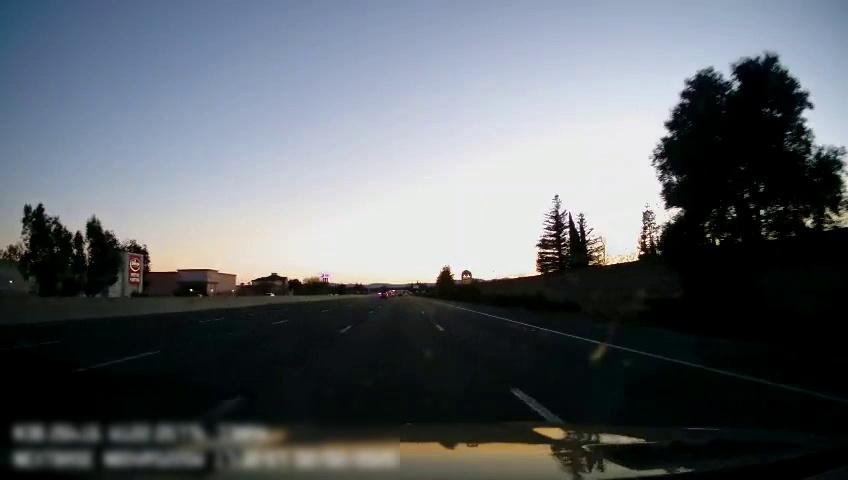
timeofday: Day
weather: Sunny
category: Drivable Space
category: Vehicles | Car
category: Lanes | Current Lane
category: Lanes | Alternate Lane
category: Lanes | Alternate Lane
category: Lanes | Current Lane
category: Lanes | Alternate Lane
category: Lanes | Alternate Lane